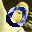
Label: 0